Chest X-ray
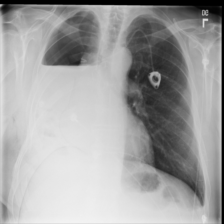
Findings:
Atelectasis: negative
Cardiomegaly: negative
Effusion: positive
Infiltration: negative
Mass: negative
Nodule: negative
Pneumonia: negative
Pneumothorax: negative
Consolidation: negative
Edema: negative
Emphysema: negative
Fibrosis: negative
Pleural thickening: negative
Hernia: negative